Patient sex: M
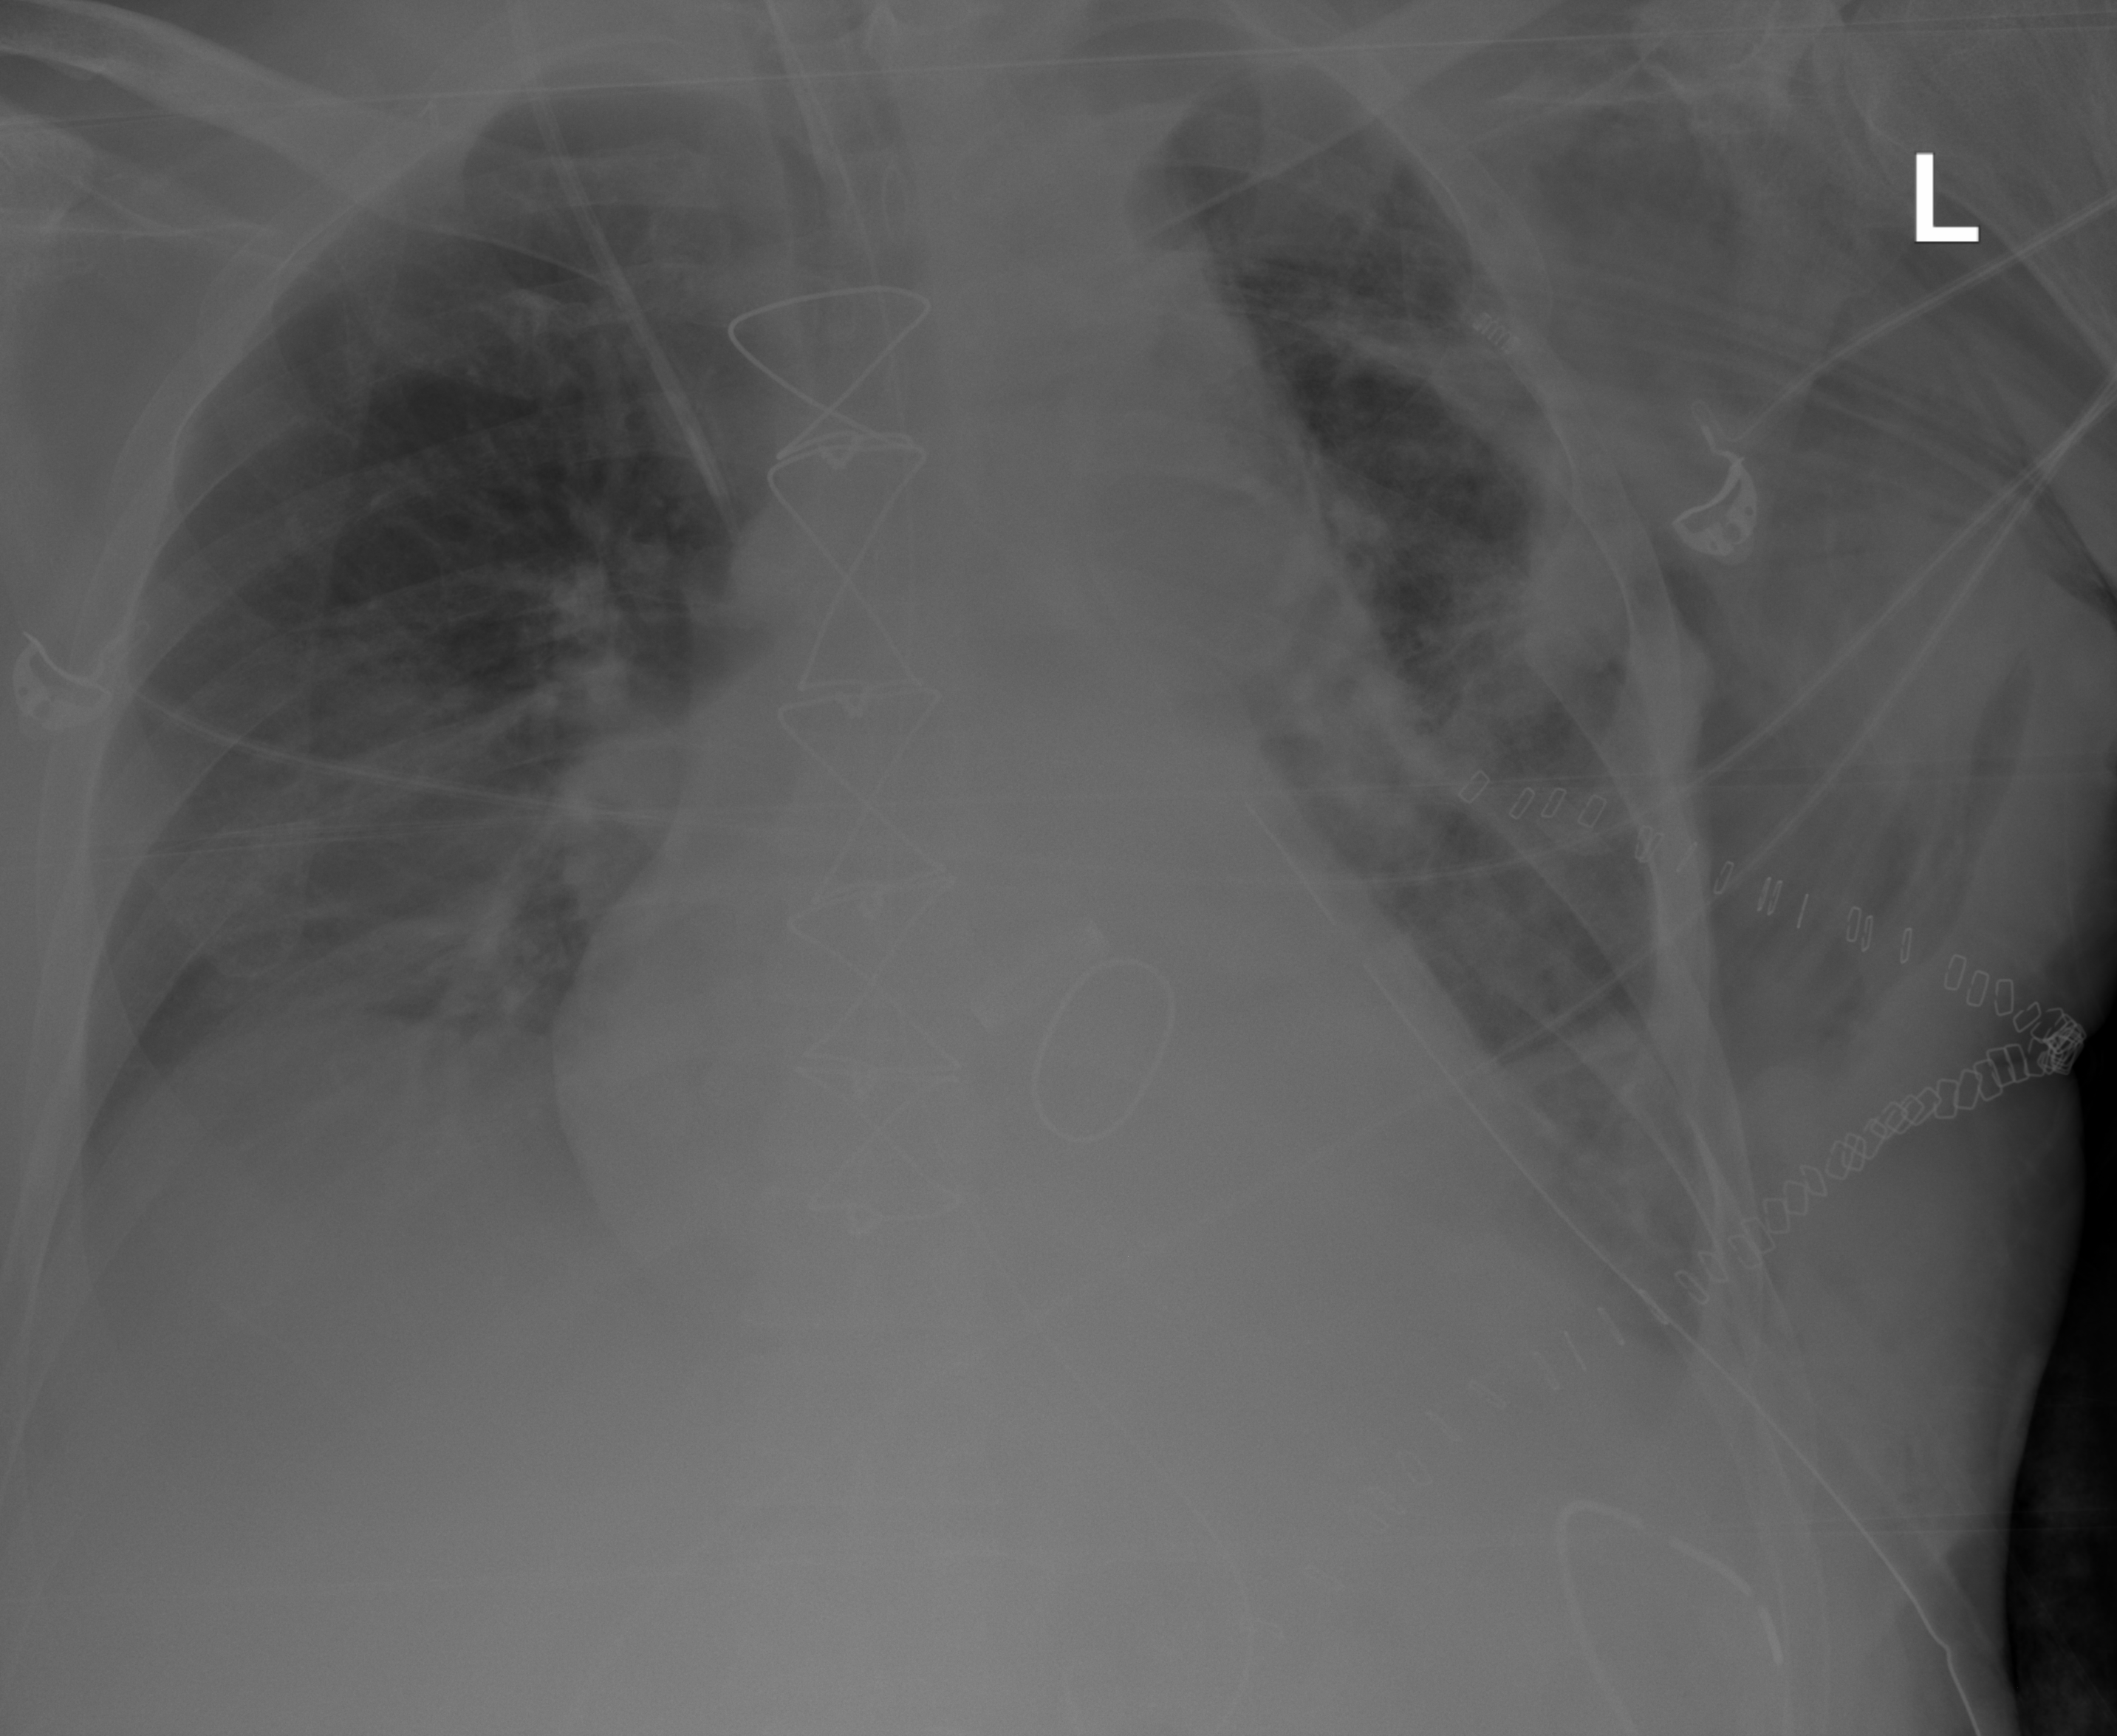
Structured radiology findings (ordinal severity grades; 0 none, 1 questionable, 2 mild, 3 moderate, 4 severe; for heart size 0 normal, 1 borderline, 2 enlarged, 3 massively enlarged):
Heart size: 1
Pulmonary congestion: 0
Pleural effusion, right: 0
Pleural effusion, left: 2
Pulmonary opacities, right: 0
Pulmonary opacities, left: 3
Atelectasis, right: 2
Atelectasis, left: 3